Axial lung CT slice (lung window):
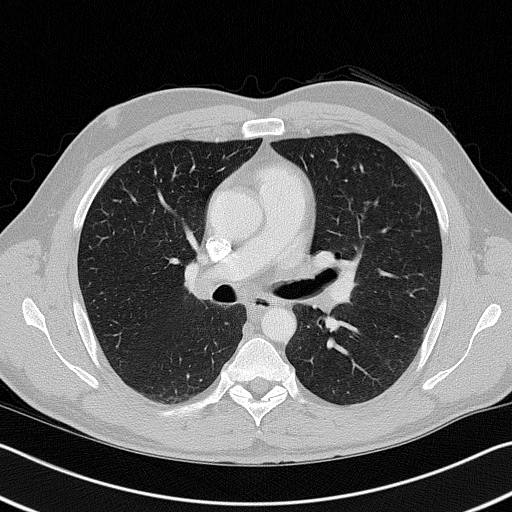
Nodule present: no